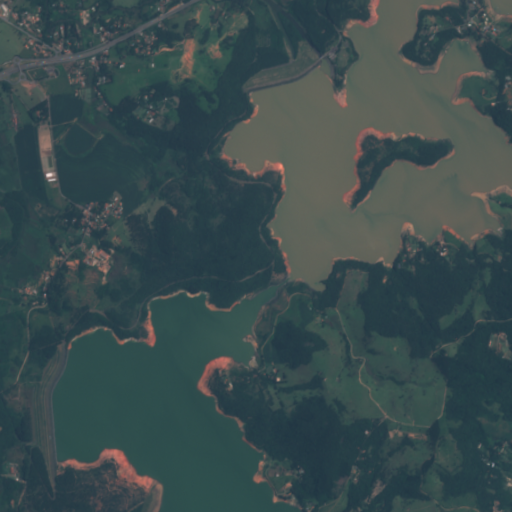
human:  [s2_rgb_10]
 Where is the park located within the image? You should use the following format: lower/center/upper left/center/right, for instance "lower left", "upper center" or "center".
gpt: The park is located in the upper right of the image.
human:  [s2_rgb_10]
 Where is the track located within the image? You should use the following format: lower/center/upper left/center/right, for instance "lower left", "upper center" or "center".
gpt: There is no track in the image.